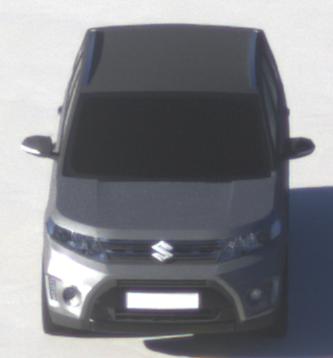
Make: Suzuki
Model: Vitara 1.6
Detailed model: Vitara (LY)
Model produced from: 2015/04
Model produced until: 2018/08
Doors: 5
Color: gray
Road condition: dry road
Daytime: sunrise or sunset
Contrast: medium contrast